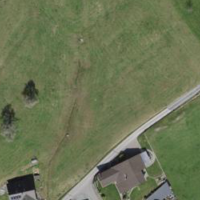
EUNIS habitat code: 24
Species observed at this site:
Silene nutans